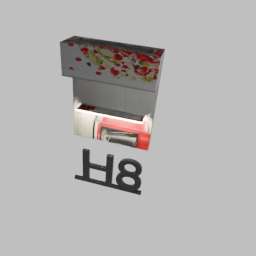
Label: decoration